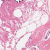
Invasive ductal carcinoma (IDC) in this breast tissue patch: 0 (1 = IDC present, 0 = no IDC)